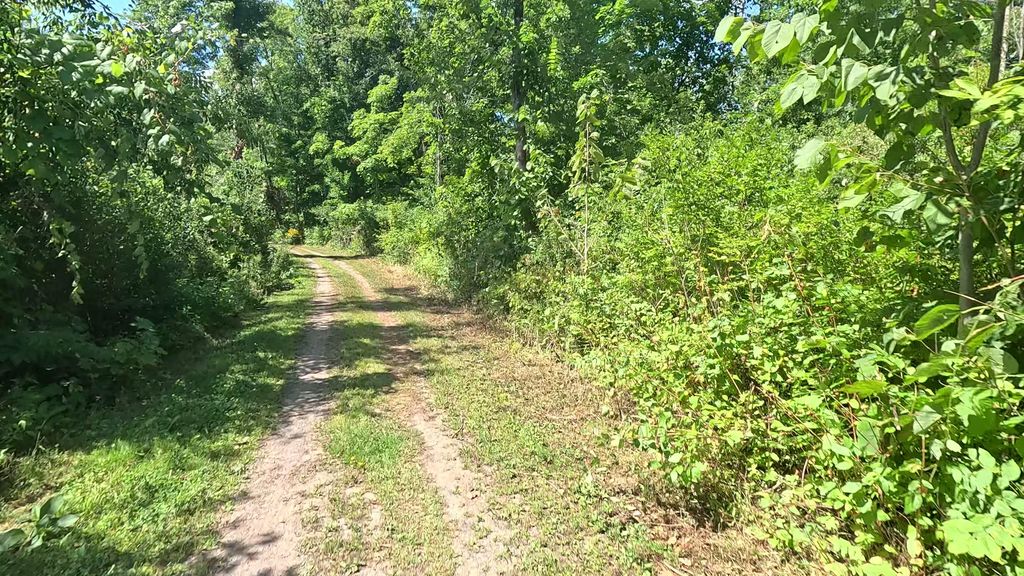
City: ottawa-gatineau